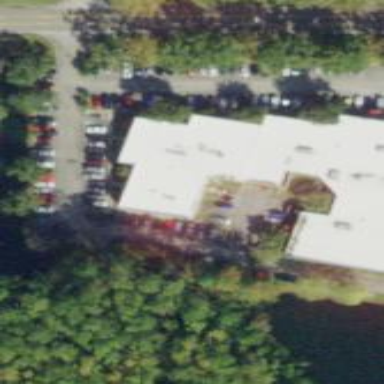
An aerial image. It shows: Commercial building.